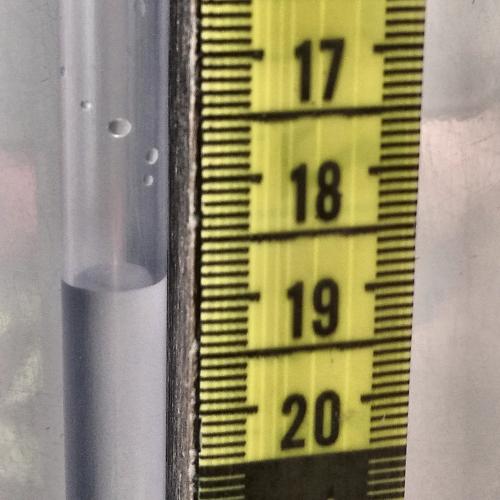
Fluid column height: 18.8 cm